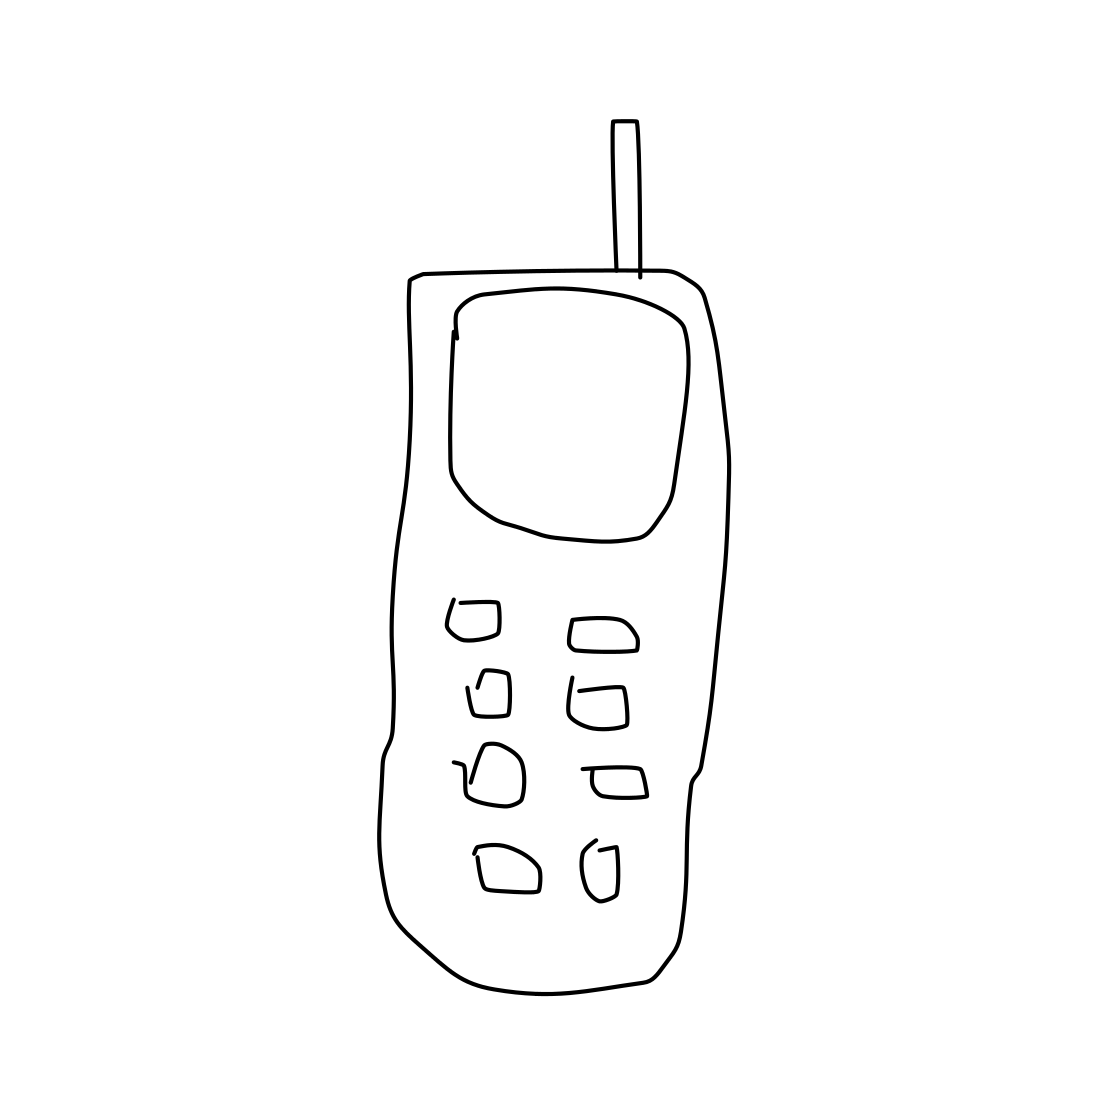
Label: cell phone